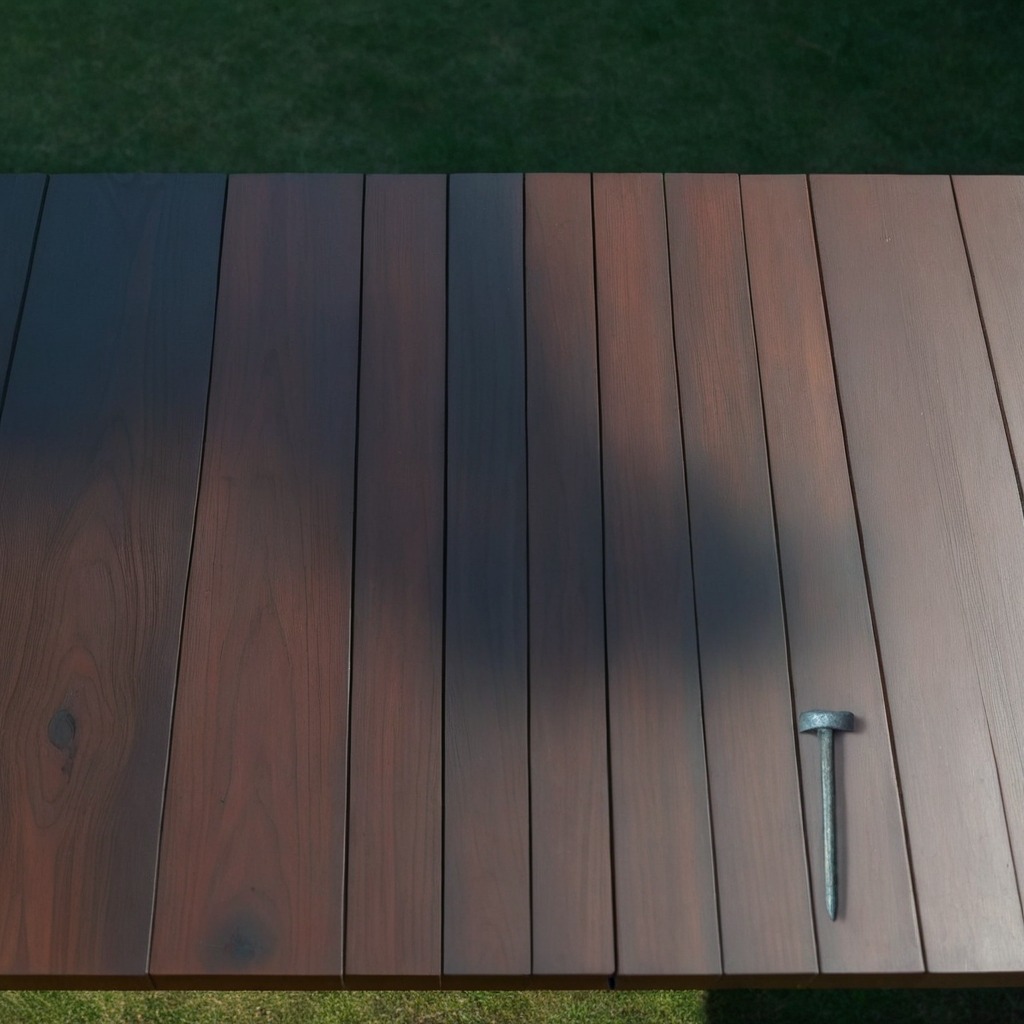
A nail is lying on the wooden table.